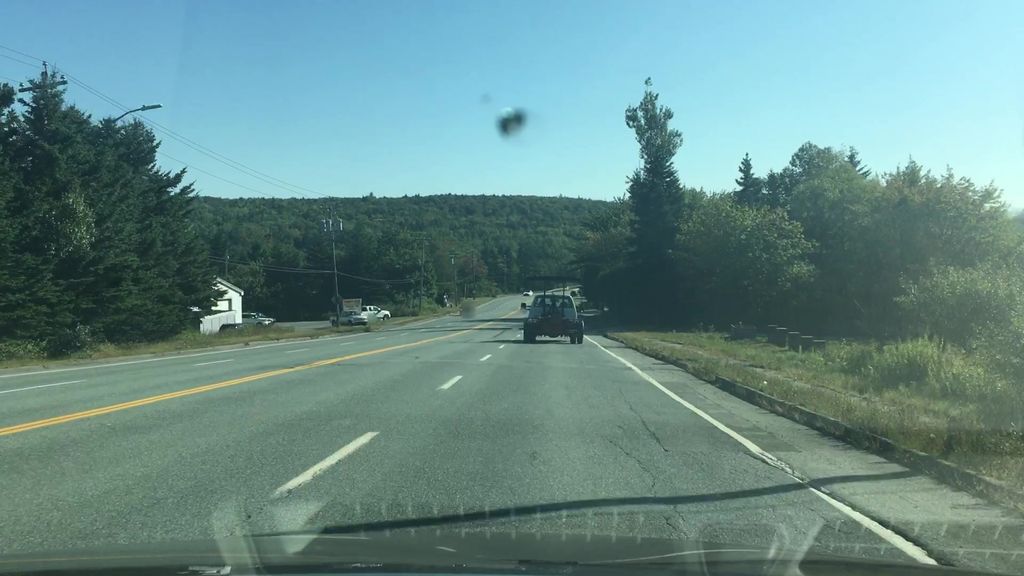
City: halifax